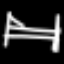
Label: bed